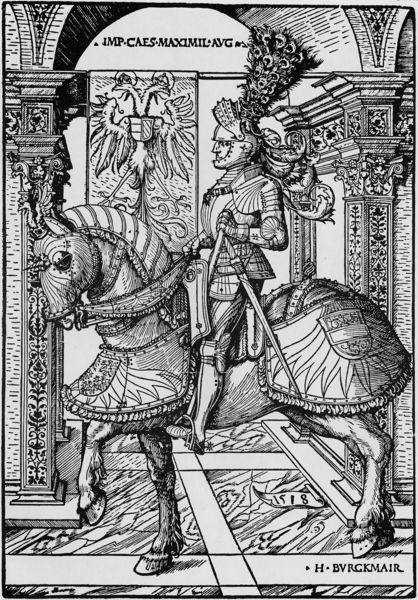
Titel: Bildnis von Kaiser Maximilian I auf dem Rücken eines Pferdes
Künstler: Hans Burgkmair
Institution: (Seriendruck)
Schlagwörter: adler, feder, flügel, hand, kopf, mann, weiß, grau, hintergrund, marmor, pfeiler, profil, schwarz, skizze, säule, säulen, zeichnung, gebäude, schloss, ornament, architektur, augen, federn, bildnis, innenraum, portrait, porträt, signatur, spiegel, busch, boden, auge, decke, pferd, reiter, beine, federbusch, fesseln, hufe, mähne, reiten, ritt, sattel, zaumzeug, zügel, bein, holzschnitt, schrift, bogen, perspektive, pflaster, fußboden, fahne, grafik, graphik, pilaster, saal, rundbogen, kaiser, ornamente, seitenansicht, streifen, halle, bögen, schild, arkade, panzer, burg, flammen, druck, druckgraphik, schwarz-weiß, stich, titel, fliesen, schwert, text, soldat, waffe, beschriftung, degen, helm, stiefel, ritter, rüstung, kapitelle, wappen, harnisch, maul, mittelalter, krieger, visier, hans, helmbusch, steinboden, kupferstich, pfauenfeder, wandbehang, schabracke, standbild, satteldecke, fessel, tonnengewölbe, maximilian, trab, augsburg, kaiser maximilian, doppeladler, säulem, wandteppeich, buschen, dtich, fessern, flanke, gepanzert, grafik druck, helmzier, tomme, ruck, pfauenfedern, burgkmair, rüsten, n, hans burgmair, hans burgkmair, paraderüstung, 1518, bruckmair, burckmair, burgmaier, gurgkmaier, imerator, schriftrüstung